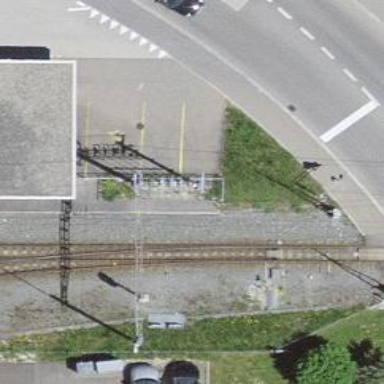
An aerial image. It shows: Railway switch.